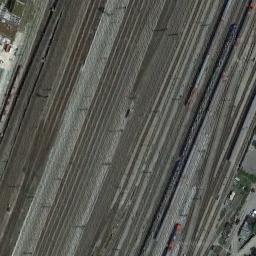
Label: railway